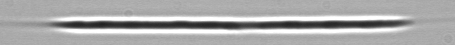
Label: Rhizosolenia